Question: I have the following problem: I have a set of engines which automaticly (listening to events) controls my model. The following picture shows in general the class diagram:

Now I have a client which knows the EngineFacade and i want to set the property Active from Engine2 from the client, but neither the client nor the EngineFacade knows which of the three engines is Engine2.
There are two ways, but I dont like any of them:
1. Check if one of the engines is of type Engine2 - if there is another class which does the same task but is named different I have to change it in the EngineBuilder AND in the EngineFacade.
2. Check with an identifier string - I dont really like magic strings.
What I know on the client site is that there is or should be an engine which handels the grid. But I dont know more.
Maybe I have to choose between the two devils, but maybe one of you has a better solution.
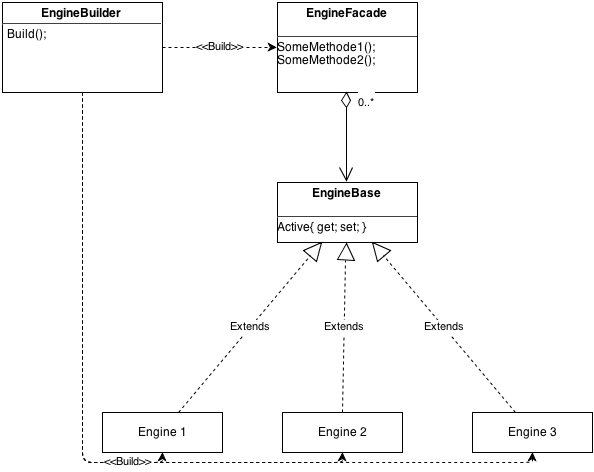
Answer: You could use an attribute on the implementation of 'Engine2', like so:
'''
[AttributeUsage(AttributeTargets.Class)]
public class HandlesGridAttribute : Attribute { }
'''
Which you then apply to your derivation:
'''
[HandlesGrid]
public Engine2 : EngineBase { ... }
'''
Then, in your client, check for the attribute:
'''
IEnumerable<EngineBase> bases = ...;
// Get all the implementations which handle the grid.
IEnumerable<EngineBase> handlesGrid = bases.
Where(b => b.GetType().
GetCustomAttributes(typeof(HandlesGridAttribute), true).Any());
// Set the active property.
foreach (EngineBase b in handlesGrid) b.Active = true;
'''
The major drawback here (which may or may not apply to you) is that you can't change the value at runtime (since the attribute is baked in at compile time). If your engine is not dynamic in this way, then the attribute is the right way to go.
If you need to change whether or not a derivation can perform this action at runtime though, then you have to fall back to your second option, code constructs that identify what the attributes of the engine are. Mind you, it doesn't have to be a string (and I don't like that either), but it can be something that is more structured that will give you the information you're looking for.